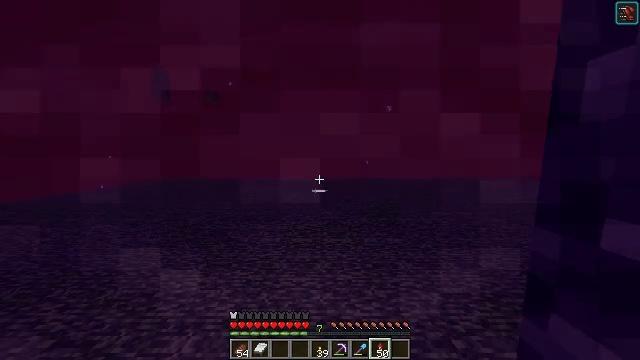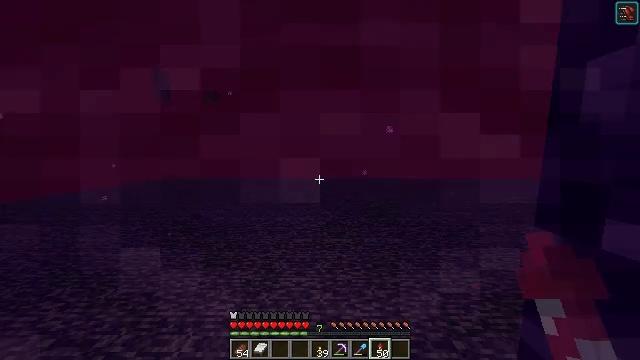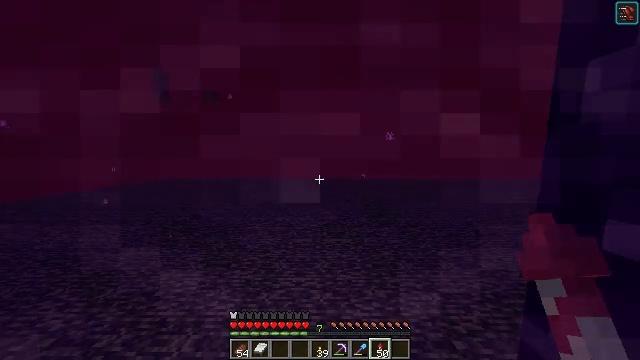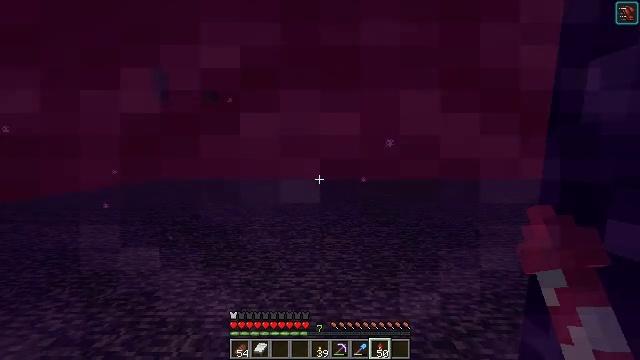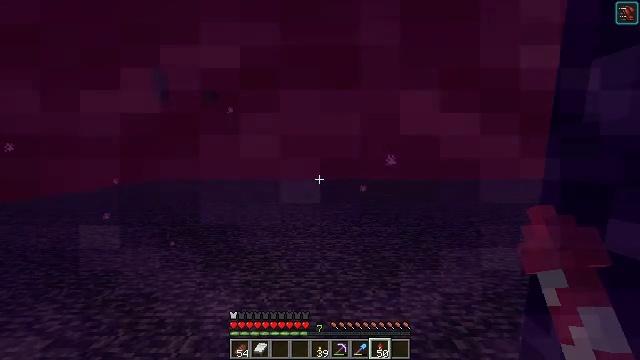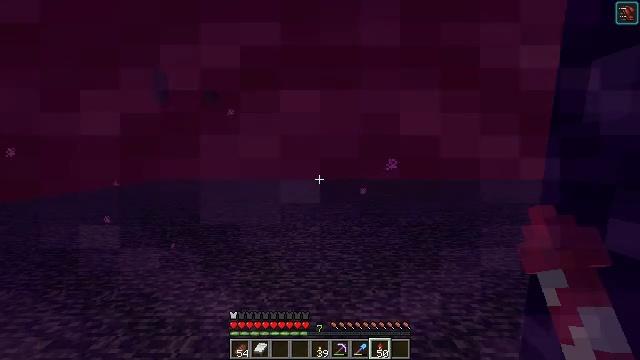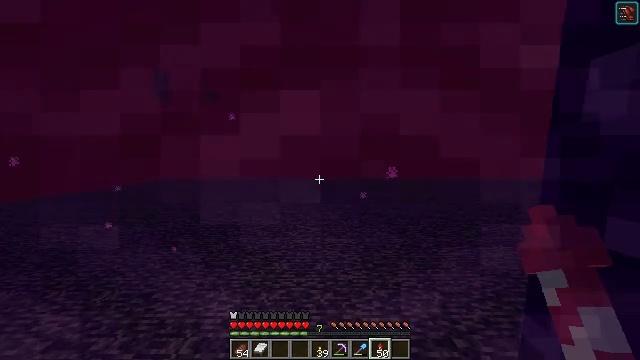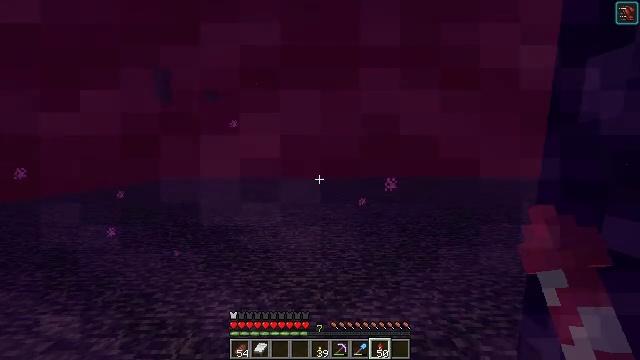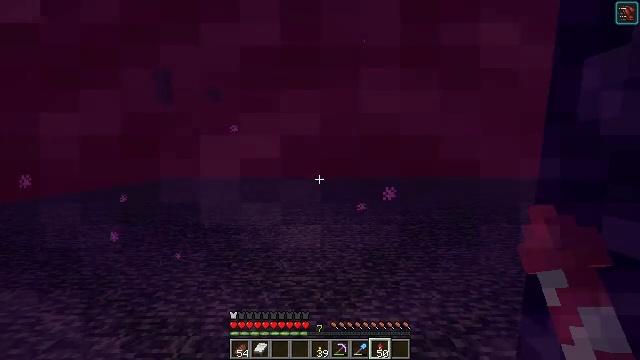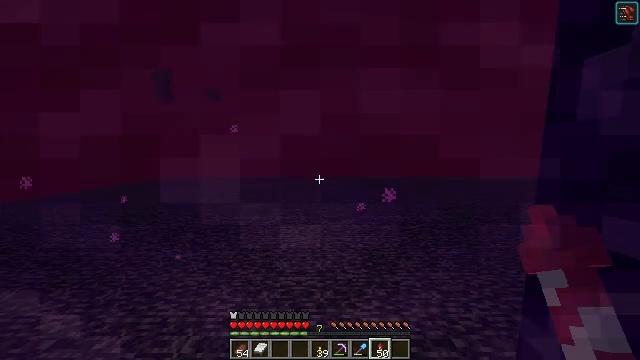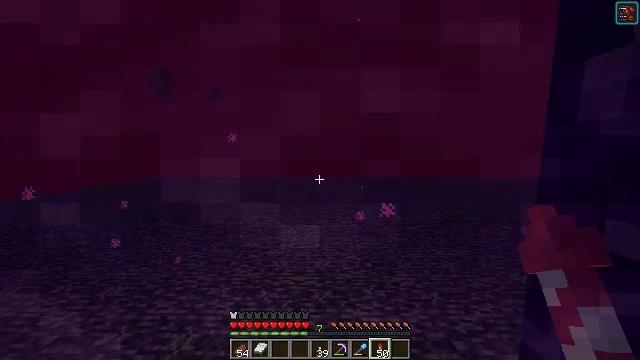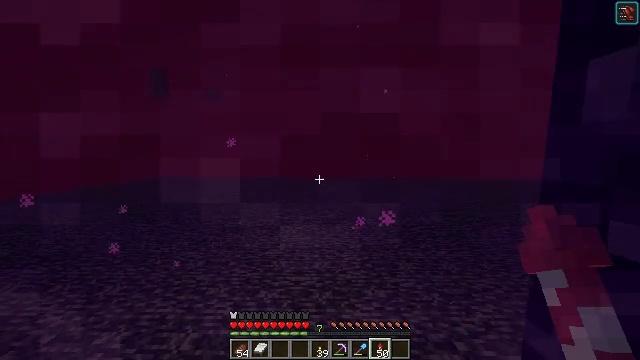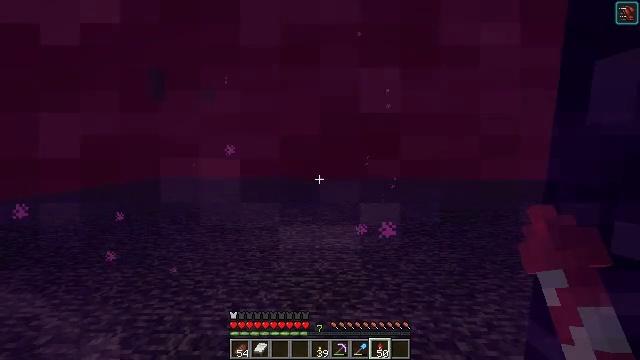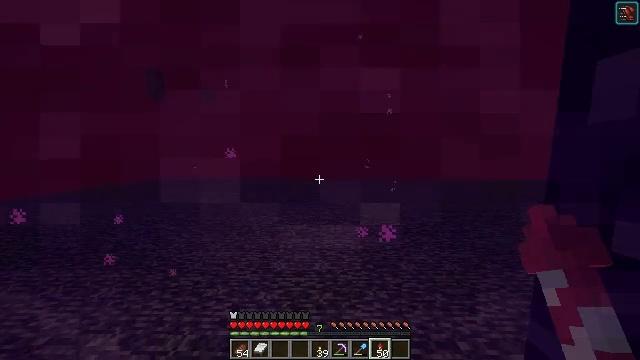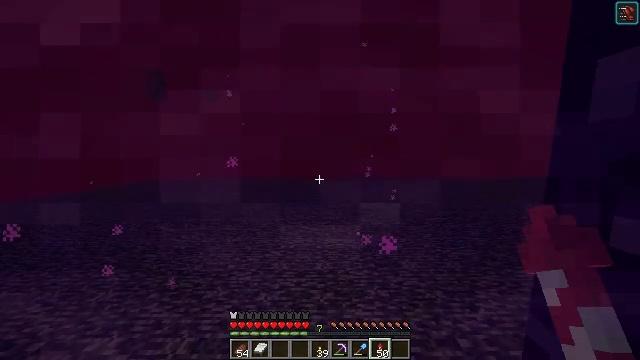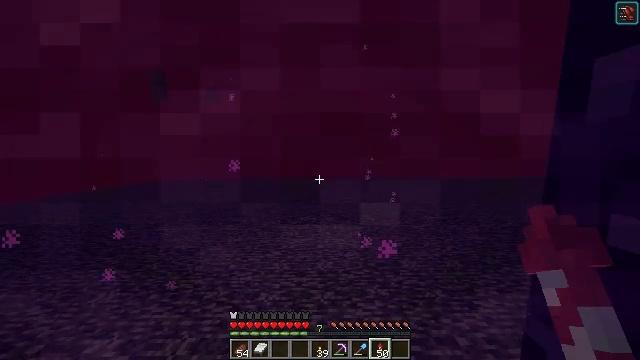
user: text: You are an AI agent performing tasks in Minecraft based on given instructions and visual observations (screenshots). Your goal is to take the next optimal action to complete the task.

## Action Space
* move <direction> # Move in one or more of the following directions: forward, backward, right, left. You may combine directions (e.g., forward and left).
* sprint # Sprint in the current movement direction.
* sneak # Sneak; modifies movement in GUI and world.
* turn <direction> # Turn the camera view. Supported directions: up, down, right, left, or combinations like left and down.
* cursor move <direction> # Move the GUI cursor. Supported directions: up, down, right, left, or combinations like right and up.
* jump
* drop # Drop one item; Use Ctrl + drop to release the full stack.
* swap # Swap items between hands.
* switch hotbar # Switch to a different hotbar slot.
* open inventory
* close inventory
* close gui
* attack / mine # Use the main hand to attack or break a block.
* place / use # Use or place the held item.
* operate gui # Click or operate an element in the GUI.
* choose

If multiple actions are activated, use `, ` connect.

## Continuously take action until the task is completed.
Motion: motion action
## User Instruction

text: Remove a firework rocket from the inventory.
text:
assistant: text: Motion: no_op
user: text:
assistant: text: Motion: no_op
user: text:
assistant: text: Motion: no_op
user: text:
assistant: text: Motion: no_op
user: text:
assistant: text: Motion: no_op
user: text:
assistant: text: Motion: no_op
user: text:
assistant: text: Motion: no_op
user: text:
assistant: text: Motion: no_op
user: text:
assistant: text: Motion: no_op
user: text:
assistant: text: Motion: no_op
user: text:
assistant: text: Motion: no_op
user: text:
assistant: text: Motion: no_op
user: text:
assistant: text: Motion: no_op
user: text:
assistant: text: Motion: no_op
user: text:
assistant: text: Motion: no_op
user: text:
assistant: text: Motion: no_op
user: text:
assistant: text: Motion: no_op
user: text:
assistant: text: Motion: no_op
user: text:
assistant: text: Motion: no_op
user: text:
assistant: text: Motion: no_op
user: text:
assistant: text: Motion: no_op
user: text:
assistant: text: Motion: no_op
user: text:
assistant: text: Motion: move forward
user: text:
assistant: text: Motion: move forward
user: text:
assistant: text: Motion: move forward
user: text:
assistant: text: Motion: move forward
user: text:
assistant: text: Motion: move forward
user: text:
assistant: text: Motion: move forward
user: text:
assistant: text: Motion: move forward
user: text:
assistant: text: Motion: move forward